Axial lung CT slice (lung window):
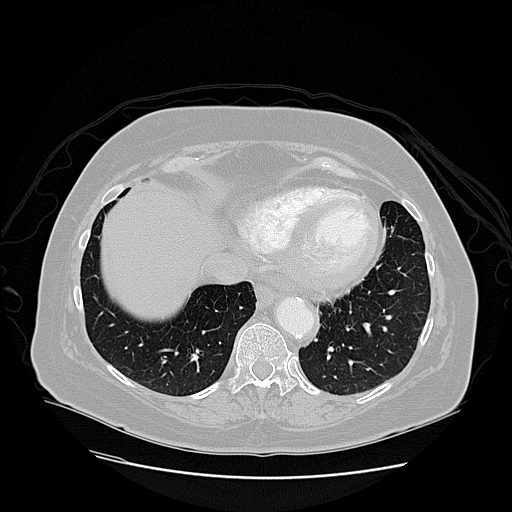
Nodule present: no